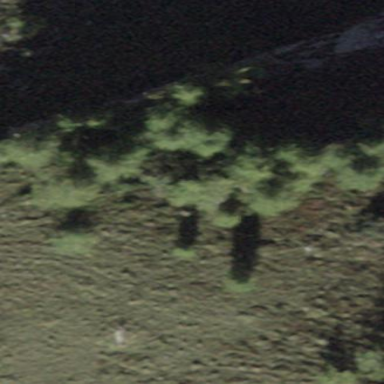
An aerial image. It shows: Forest dominated by needle-leaved trees.